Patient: sex M, age 78
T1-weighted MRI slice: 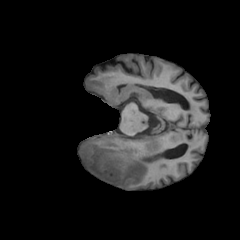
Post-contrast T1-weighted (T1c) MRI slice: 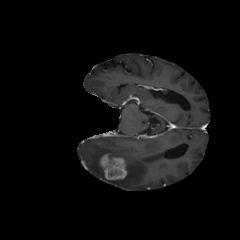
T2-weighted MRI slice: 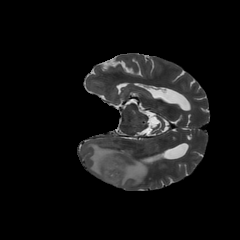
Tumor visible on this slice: yes
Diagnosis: Glioblastoma, IDH-wildtype
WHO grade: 4